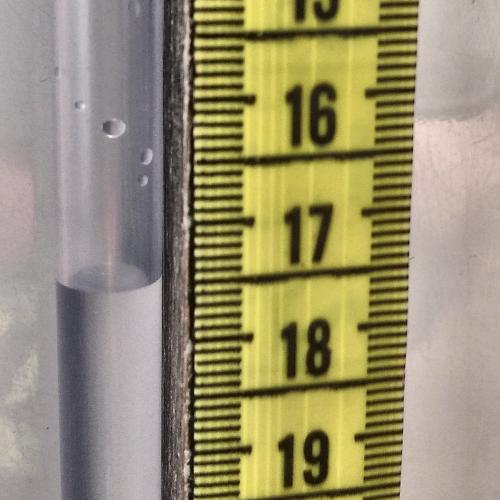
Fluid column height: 17.5 cm